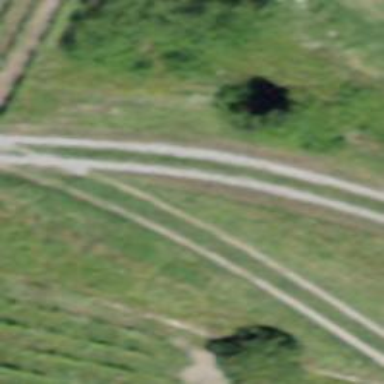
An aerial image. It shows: Track road with grade4 tracktype.